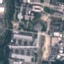
Land use / land cover class: Industrial